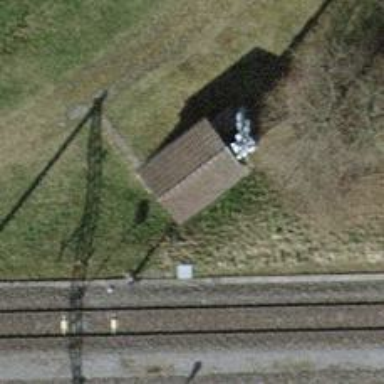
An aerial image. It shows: Antenna.